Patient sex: M
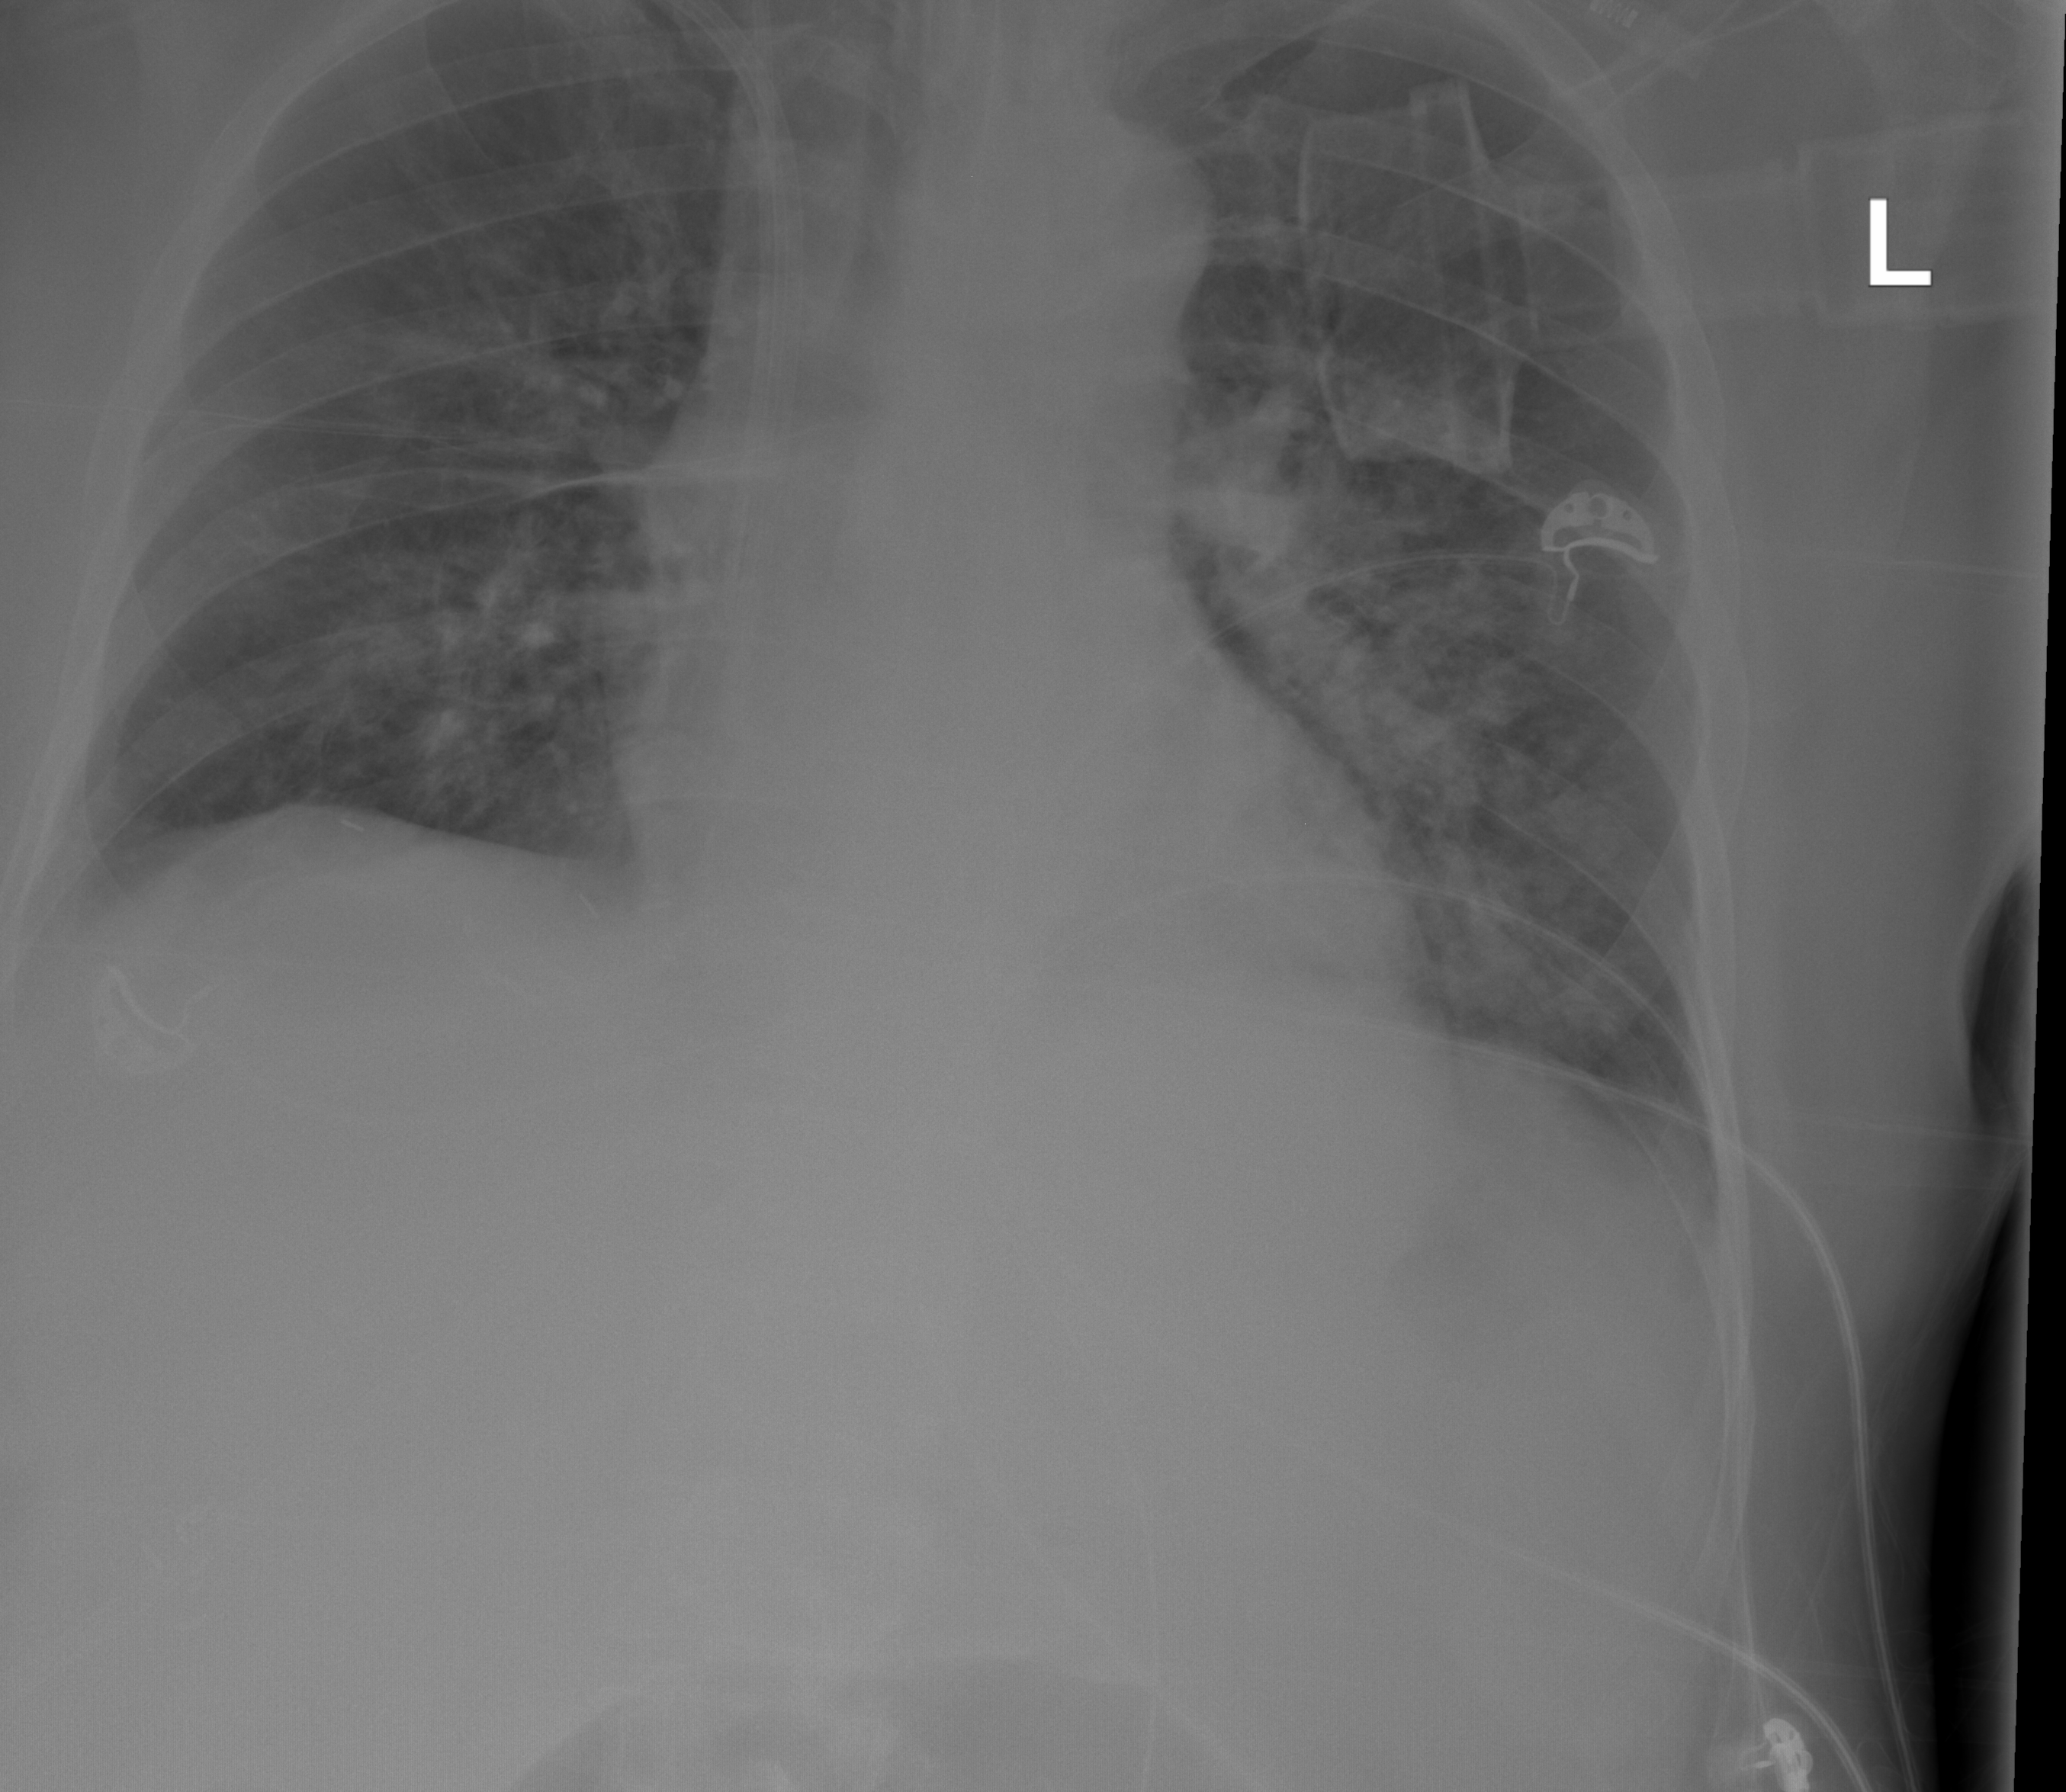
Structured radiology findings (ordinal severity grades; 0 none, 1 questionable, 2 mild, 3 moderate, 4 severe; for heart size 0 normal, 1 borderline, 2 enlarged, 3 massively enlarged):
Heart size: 2
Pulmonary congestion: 2
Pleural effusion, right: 0
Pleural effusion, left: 0
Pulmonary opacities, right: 2
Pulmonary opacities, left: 3
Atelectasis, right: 1
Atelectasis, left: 2